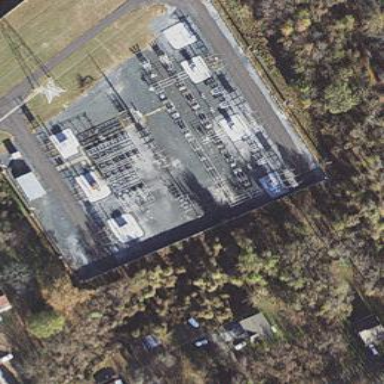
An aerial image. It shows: Distribution level power substation enclosed by chain link fence.